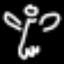
Label: angel